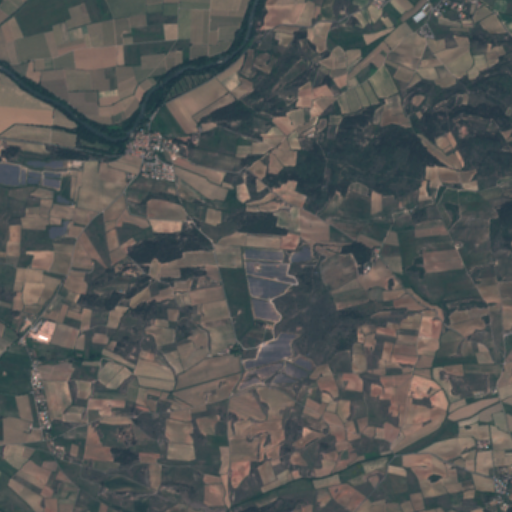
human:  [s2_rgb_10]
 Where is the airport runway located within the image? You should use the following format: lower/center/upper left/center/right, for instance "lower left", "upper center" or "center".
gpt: The airport runway is located in the center left of the image.
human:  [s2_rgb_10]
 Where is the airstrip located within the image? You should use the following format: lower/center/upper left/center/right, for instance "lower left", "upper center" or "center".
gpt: The airstrip is located in the center left of the image.
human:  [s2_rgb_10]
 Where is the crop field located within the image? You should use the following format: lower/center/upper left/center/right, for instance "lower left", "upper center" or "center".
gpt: The crop field is located in the lower center of the image.
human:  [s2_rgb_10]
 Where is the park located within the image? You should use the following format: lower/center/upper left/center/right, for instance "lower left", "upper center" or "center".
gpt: The park is located in the upper right of the image.
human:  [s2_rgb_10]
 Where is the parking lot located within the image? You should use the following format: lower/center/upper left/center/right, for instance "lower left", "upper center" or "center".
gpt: The parking lot is located in the upper right of the image.
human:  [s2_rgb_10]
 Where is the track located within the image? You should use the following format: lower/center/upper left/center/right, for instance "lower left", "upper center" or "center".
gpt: There is no track in the image.